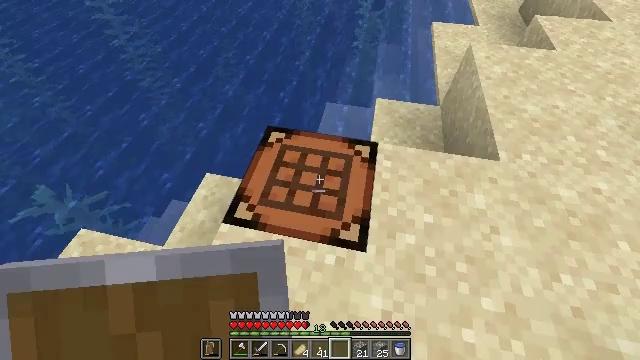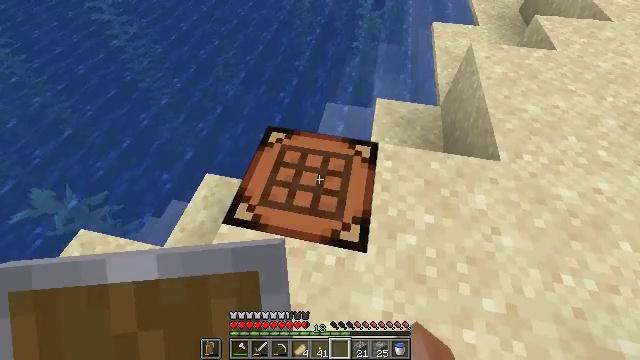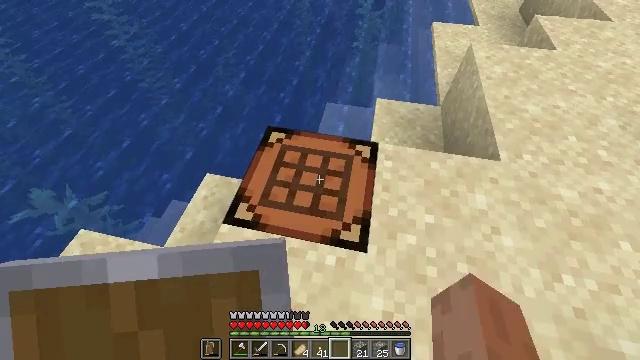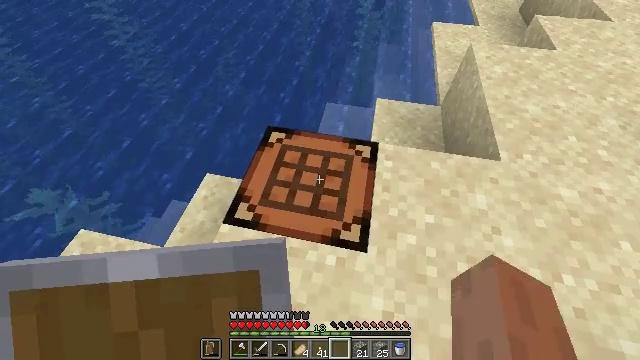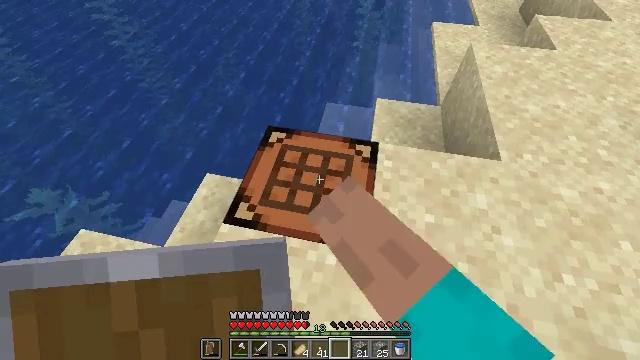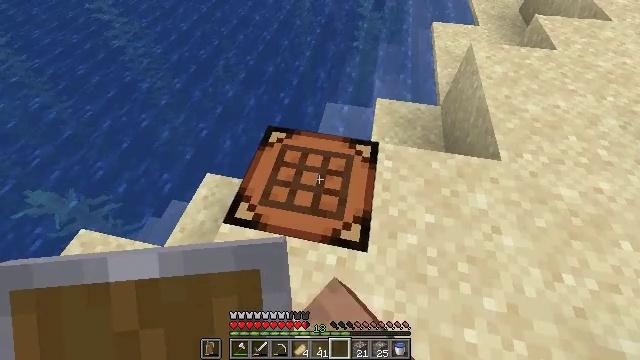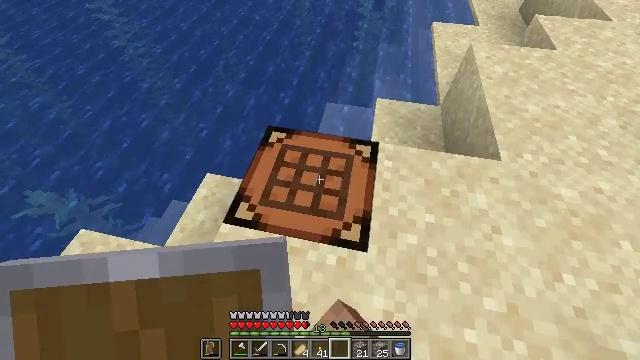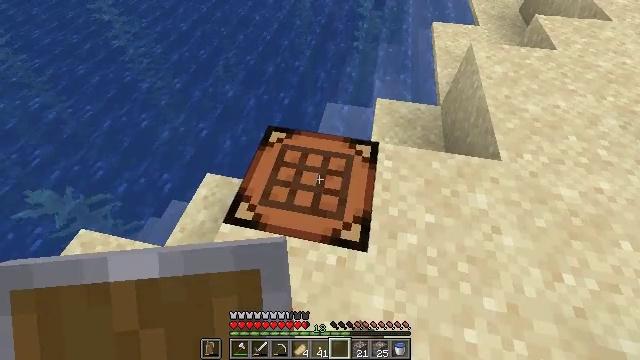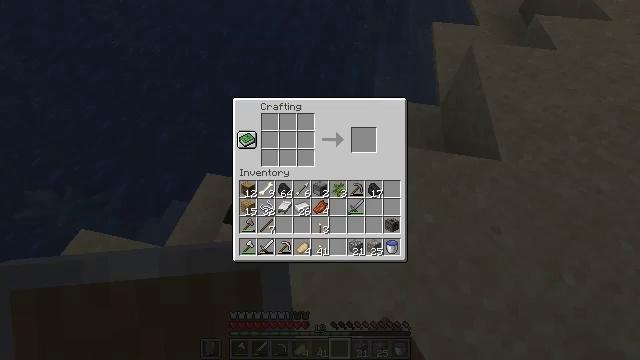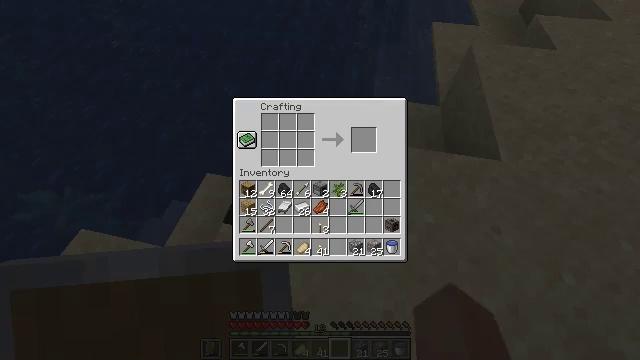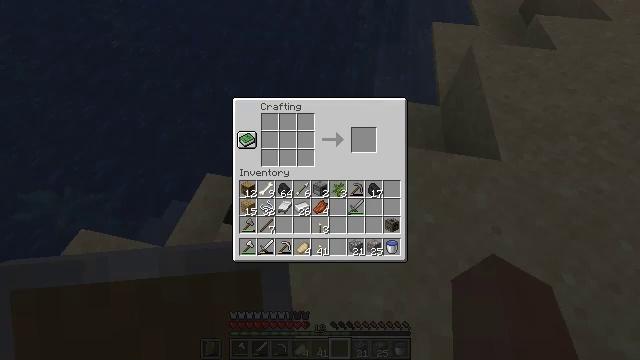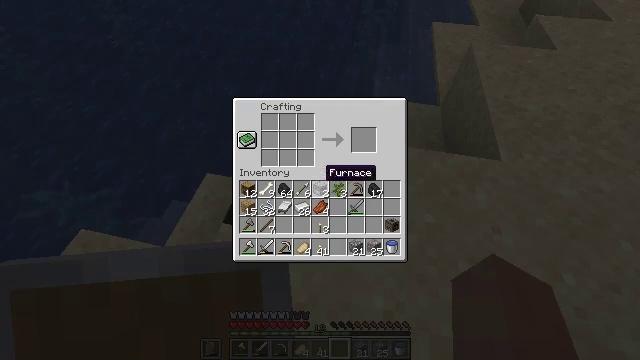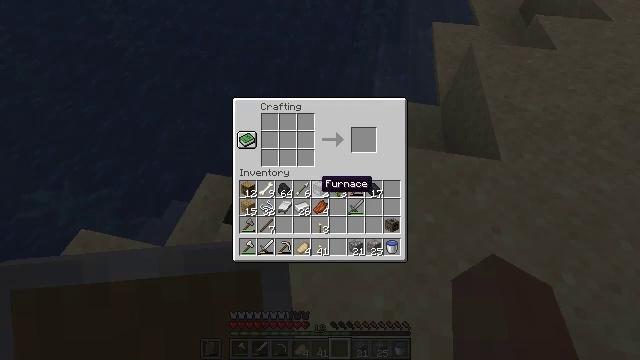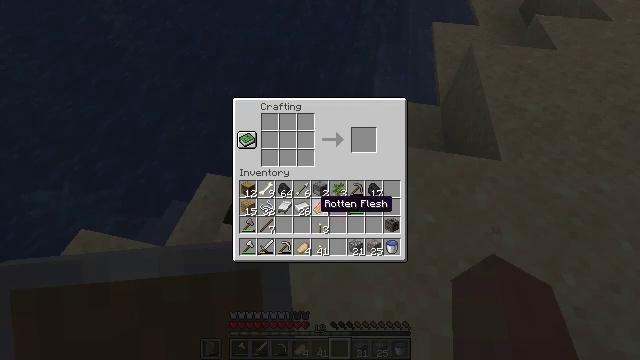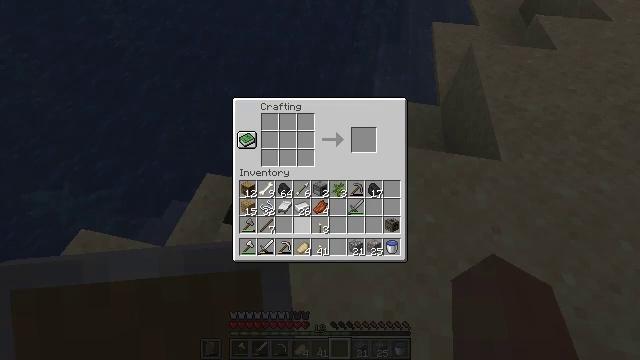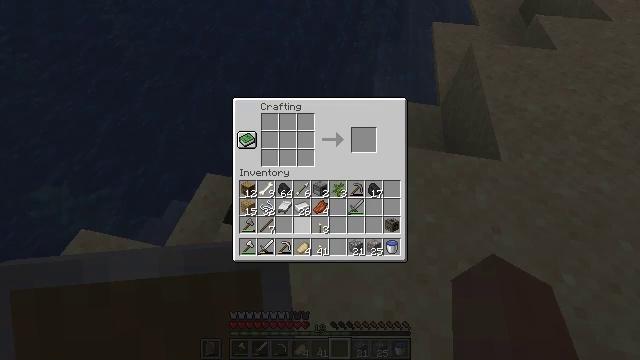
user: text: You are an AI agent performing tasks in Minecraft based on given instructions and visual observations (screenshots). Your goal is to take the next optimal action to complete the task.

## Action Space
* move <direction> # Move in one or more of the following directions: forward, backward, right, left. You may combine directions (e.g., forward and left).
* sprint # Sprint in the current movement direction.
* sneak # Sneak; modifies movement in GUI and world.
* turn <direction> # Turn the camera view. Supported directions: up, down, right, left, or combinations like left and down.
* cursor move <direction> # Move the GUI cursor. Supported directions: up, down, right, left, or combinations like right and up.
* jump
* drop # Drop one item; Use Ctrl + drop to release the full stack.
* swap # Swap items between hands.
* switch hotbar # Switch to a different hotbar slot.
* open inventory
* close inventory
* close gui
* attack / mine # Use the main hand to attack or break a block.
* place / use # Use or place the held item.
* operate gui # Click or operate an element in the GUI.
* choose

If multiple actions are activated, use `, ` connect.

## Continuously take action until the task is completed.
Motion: motion action
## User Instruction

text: Create a oak boat with the crafting table.
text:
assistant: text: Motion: no_op
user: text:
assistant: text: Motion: no_op
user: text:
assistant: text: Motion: use / place
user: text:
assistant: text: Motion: use / place
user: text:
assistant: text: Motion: use / place
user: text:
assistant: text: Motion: no_op
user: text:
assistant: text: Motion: no_op
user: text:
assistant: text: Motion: open gui
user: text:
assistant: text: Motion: no_op
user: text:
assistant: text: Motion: no_op
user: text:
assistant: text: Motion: no_op
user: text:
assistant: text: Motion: cursor move down
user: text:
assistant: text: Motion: cursor move down
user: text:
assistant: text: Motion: cursor move down
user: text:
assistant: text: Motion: no_op
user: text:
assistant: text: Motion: no_op
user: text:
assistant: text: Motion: no_op
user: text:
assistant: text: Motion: no_op
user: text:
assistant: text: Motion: no_op
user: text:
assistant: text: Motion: no_op
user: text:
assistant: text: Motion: no_op
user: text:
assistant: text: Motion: no_op
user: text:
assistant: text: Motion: cursor move left and up
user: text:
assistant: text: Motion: cursor move left
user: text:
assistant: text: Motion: no_op
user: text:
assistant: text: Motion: no_op
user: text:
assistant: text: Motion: no_op
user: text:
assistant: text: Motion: no_op
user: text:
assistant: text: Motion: no_op
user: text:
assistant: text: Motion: no_op